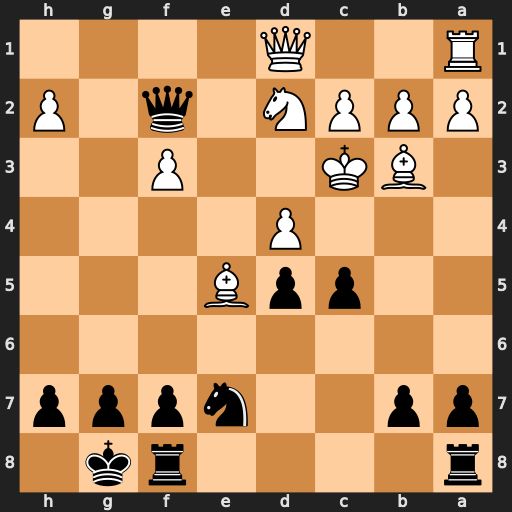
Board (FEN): r4rk1/pp2nppp/8/2ppB3/3P4/1BK2P2/PPPN1q1P/R2Q4
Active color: b
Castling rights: -
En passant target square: -
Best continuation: Qe3#